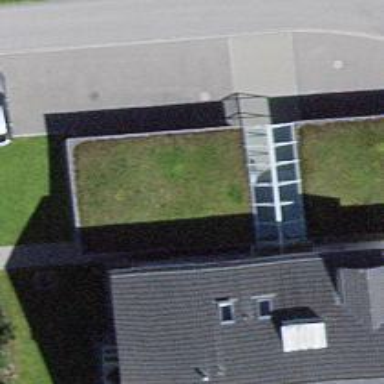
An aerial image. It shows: Group of garages.